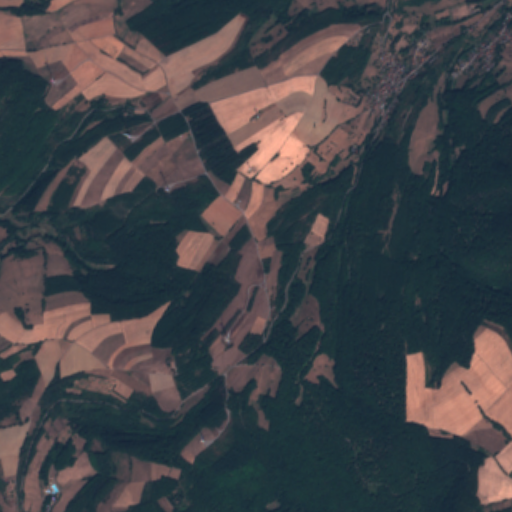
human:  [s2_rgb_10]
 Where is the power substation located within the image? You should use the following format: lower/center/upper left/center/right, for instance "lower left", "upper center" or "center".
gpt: The power substation is located in the center of the image.
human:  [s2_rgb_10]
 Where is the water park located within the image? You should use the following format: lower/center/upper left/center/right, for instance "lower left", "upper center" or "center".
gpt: The water park is located in the lower left of the image.
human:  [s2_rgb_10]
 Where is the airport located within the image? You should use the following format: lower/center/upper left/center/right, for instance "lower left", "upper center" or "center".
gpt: There is no airport in the image.